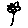
Label: flower